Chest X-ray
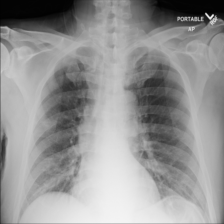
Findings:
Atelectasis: negative
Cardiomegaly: negative
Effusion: negative
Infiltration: negative
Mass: negative
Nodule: negative
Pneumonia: negative
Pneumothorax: negative
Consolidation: negative
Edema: negative
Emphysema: negative
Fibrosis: negative
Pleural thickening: negative
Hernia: negative